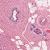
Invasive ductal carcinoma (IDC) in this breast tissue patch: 0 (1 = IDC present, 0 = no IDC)